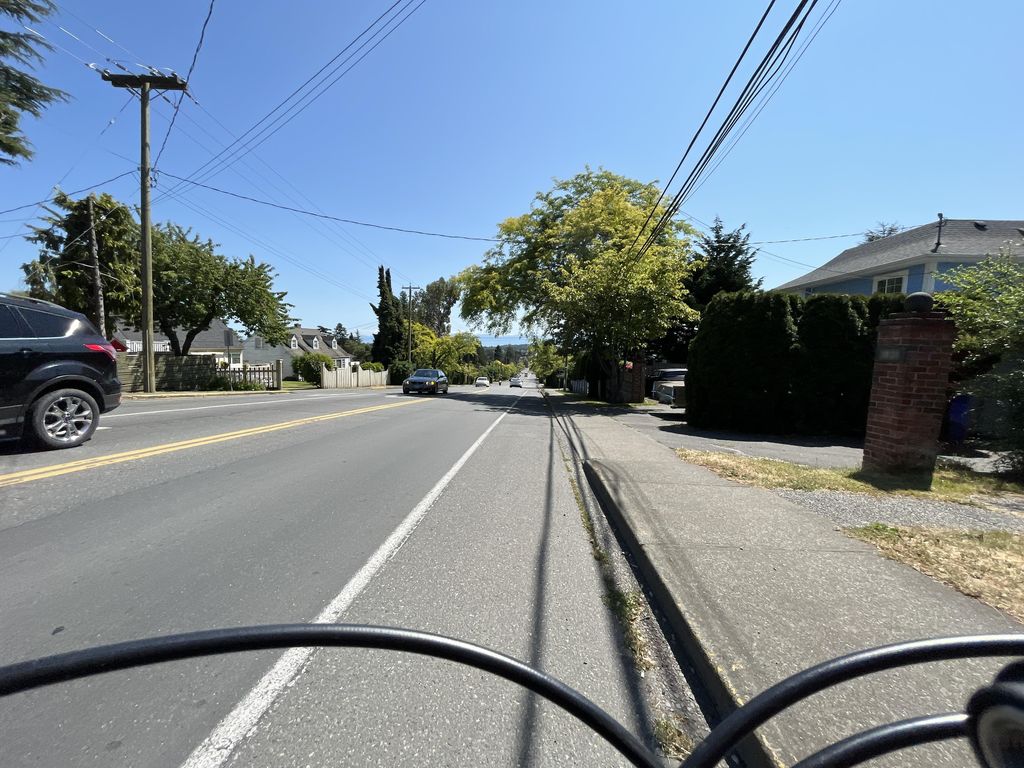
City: victoria